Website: crate-barrel
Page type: gifting
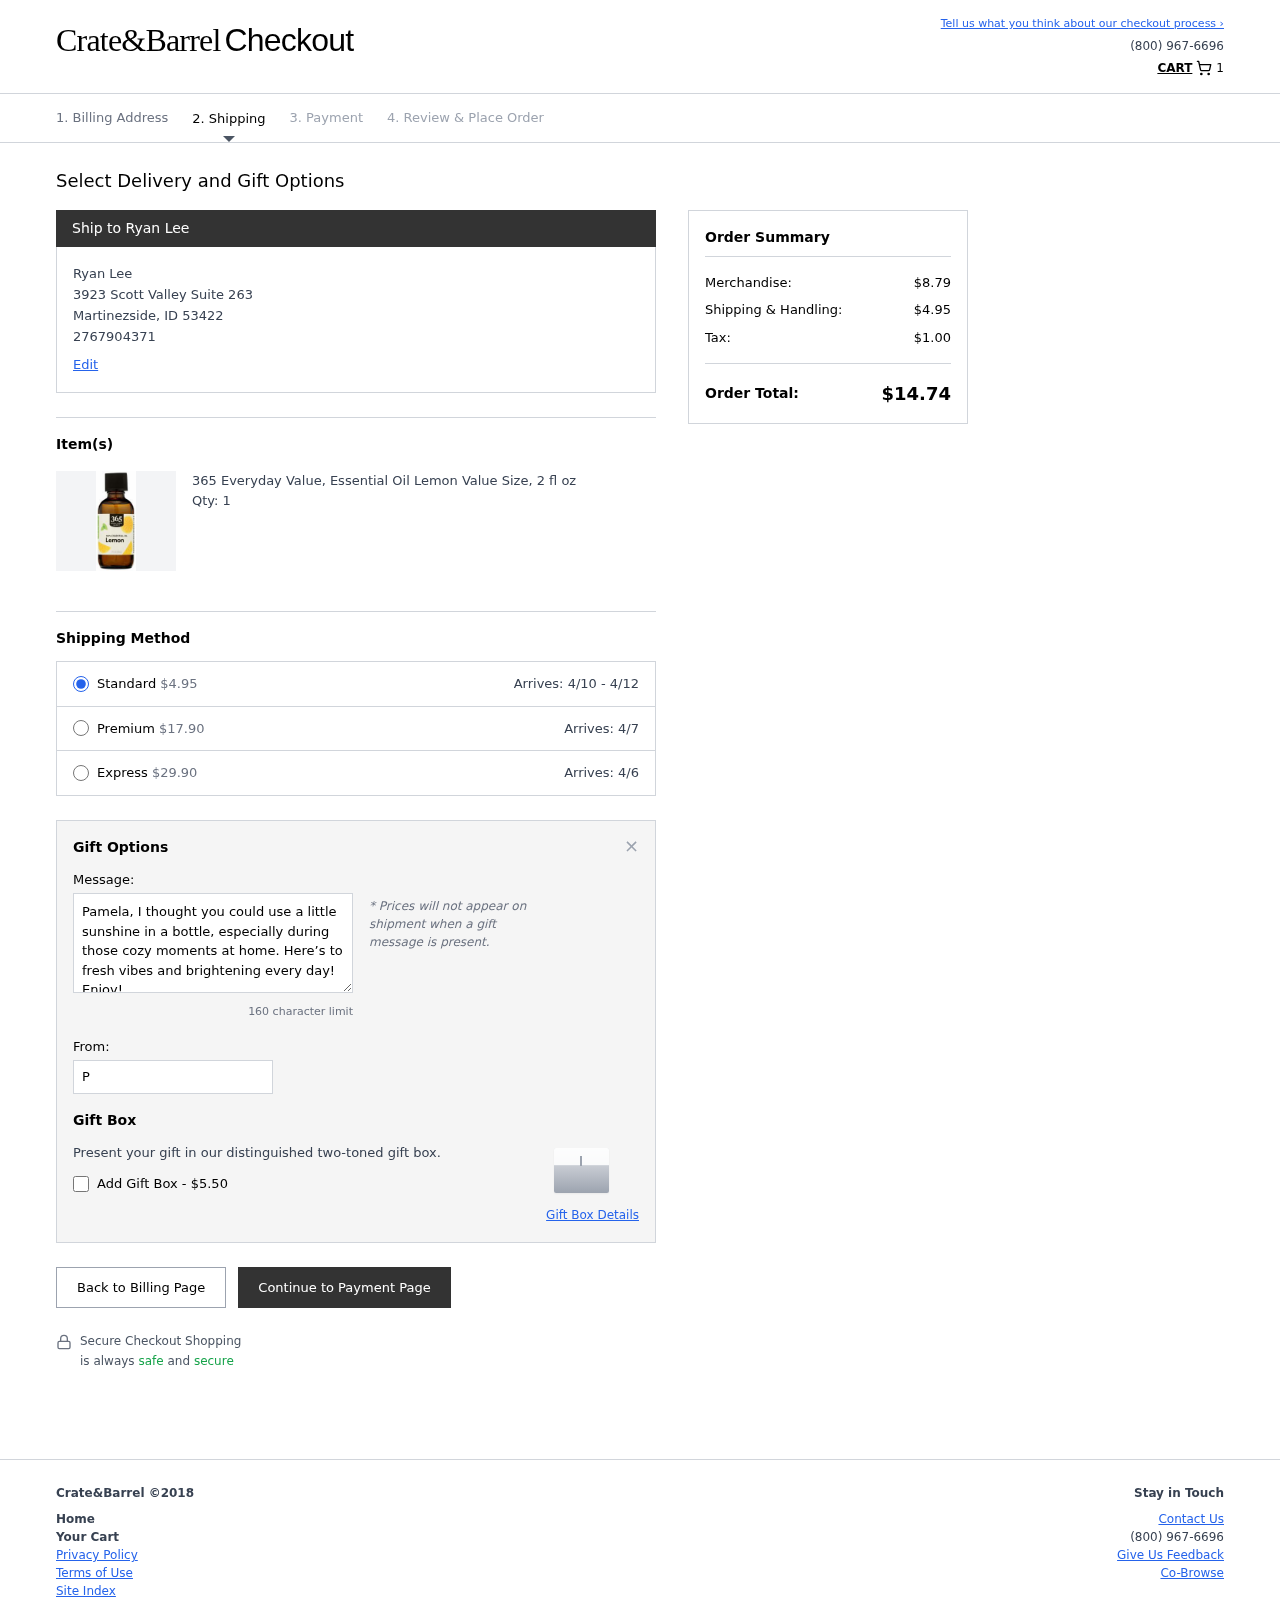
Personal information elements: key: PII_CITY
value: Martinezside
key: PII_FULLNAME
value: Ryan Lee
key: PII_GIFT_FIRSTNAME
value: Pamela
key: PII_GIFT_MESSAGE
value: Pamela, I thought you could use a little sunshine in a bottle, especially during those cozy moments at home. Here’s to fresh vibes and brightening every day! Enjoy!
Ryan
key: PII_PHONE
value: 2767904371
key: PII_POSTCODE
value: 53422
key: PII_STATE_ABBR
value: ID
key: PII_STREET
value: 3923 Scott Valley Suite 263
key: PII_FULLNAME2
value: Ryan Lee
Product elements: key: PRODUCT1_NAME
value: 365 Everyday Value, Essential Oil Lemon Value Size, 2 fl oz
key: PRODUCT1_QUANTITY
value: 1
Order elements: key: ORDER_NUM_ITEMS
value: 1
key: ORDER_SHIPPING_COST
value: $4.95
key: ORDER_DELIVERY_DATE_RANGE
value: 4/10 - 4/12
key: ORDER_PREMIUM_SHIPPING
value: $17.90
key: ORDER_PREMIUM_DATE
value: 4/7
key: ORDER_EXPRESS_SHIPPING
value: $29.90
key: ORDER_EXPRESS_DATE
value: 4/6
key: ORDER_SUBTOTAL
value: $8.79
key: ORDER_TAX
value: $1.00
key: ORDER_TOTAL
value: $14.74